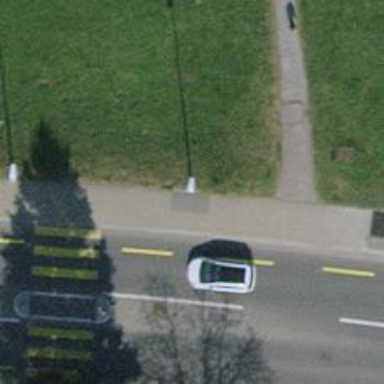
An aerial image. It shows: Support pole.